Question: I am desperately trying to put my image between 2 div blocks and that this one be responsive.
I suggest taking a square image because as you can see I want my image to fit in a circle and since the height is set to auto in my absolute-block(because I want to keep the responsive behavior) the shape would be a rectangle.
'''
html, body {
width: 100%;
height: 100%;
}
.child1 {
width: 100%;
height: 200px;
background-color: red;
}
.child2 {
width: 100%;
height: 200px;
background-color: green;
}
.main {
position: relative;
width: 100%;
}
.absolute-block {
position: absolute;
top: 25%;
left: 40%;
width: 16%;
border: 2px solid yellow;
}
img {
height: 100%;
width: 100%;
border-radius: 50%;
border: 5px solid white;
}
'''
'''
<body>
<div class="main">
<div class="absolute-block">
<img src="test.jpg">
</div>
<div class="child1"></div>
<div class="child2"></div>
</div>
</body>
'''
So if everything goes well it should look something like that:

And now when I try to horizontally shrink the size of my window, I would like the size of my image to shrink vertically and horizontally (ok that works) and I would like the center of my image to stay between the 2 divs (it doesn't work). What can I change to my code to get this result?
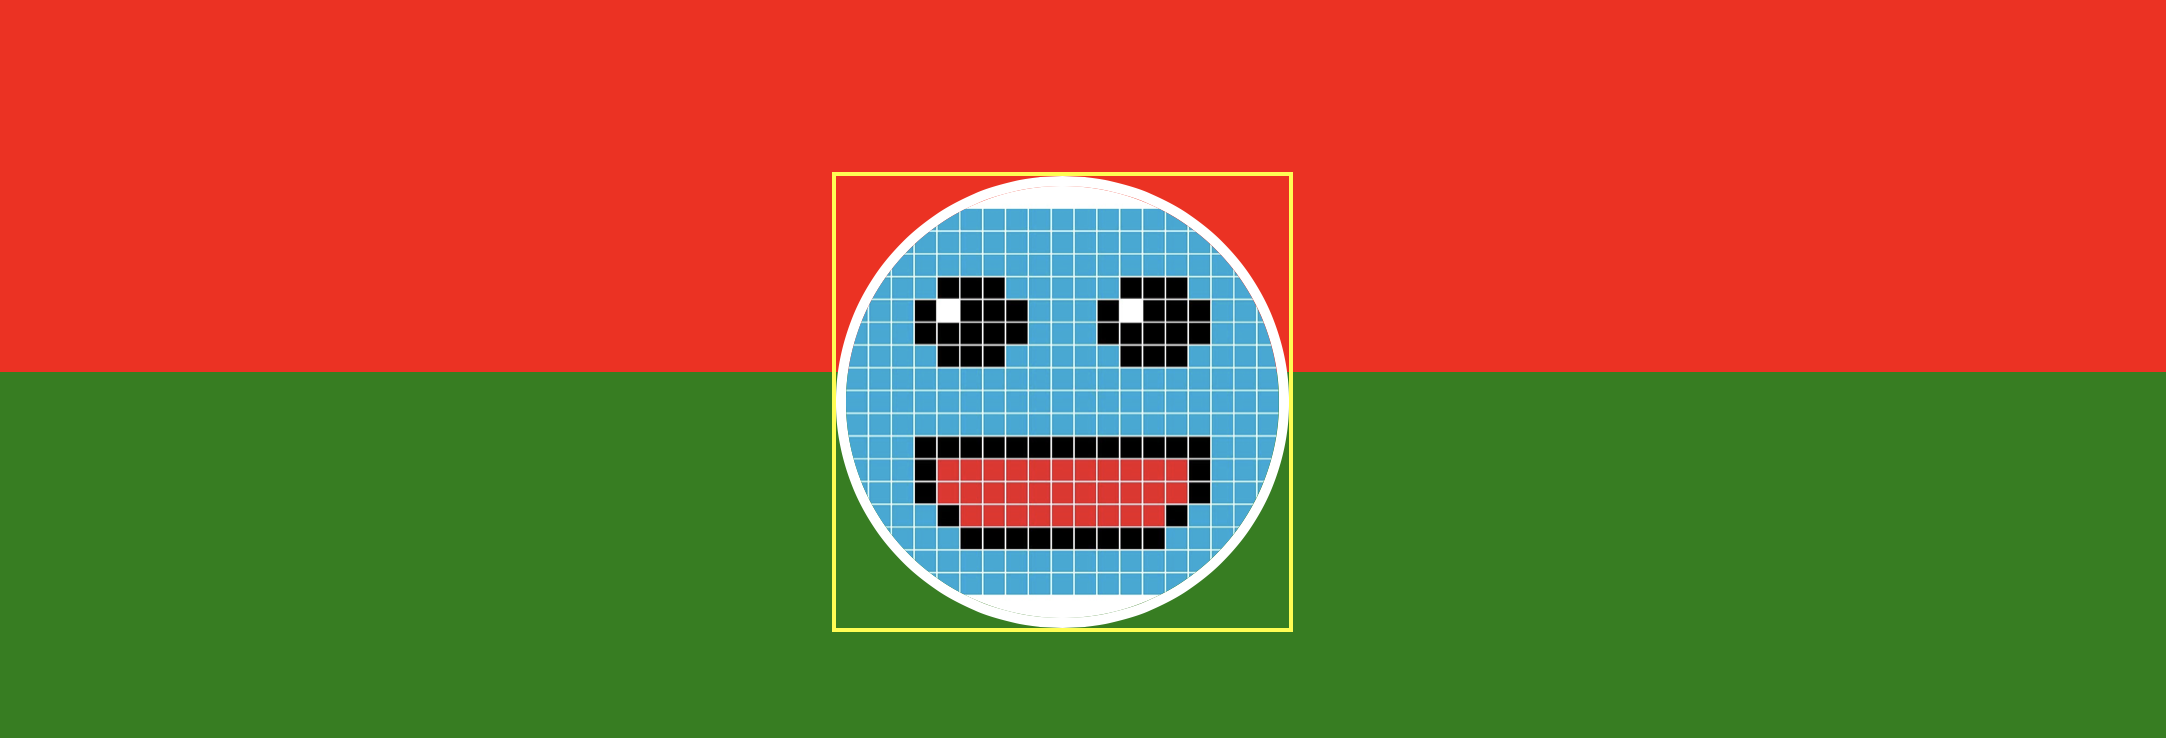
Answer: First just center the absolute block in the middle of the container, we can do that with
'''
top: 50%;
left: 50%;
transform: translate(-50%,-50%);
'''
'top' and 'left' will position the element according to it's top left corner, Then we use transform to shift the element half way in both direction according it's own width and height.
Now once the block is perfectly centered we can add whatever we want inside it.
'''
* {
padding: 0;
margin: 0;
box-sizing: border-box;
}
html,
body {
width: 100%;
height: 100%;
}
.child1 {
width: 100%;
height: 200px;
background-color: red;
}
.child2 {
width: 100%;
height: 200px;
background-color: green;
}
.main {
position: relative;
width: 100%;
}
.absolute-block {
position: absolute;
top: 50%;
left: 50%;
transform: translate(-50%, -50%);
width: 16%;
border: 2px solid yellow;
}
img {
max-height: 100%;
max-width: 100%;
border-radius: 50%;
border: 5px solid white;
}
'''
'''
<div class="main">
<div class="absolute-block">
<img src="https://i.picsum.photos/id/353/300/300.jpg">
</div>
<div class="child1"></div>
<div class="child2"></div>
</div>
'''